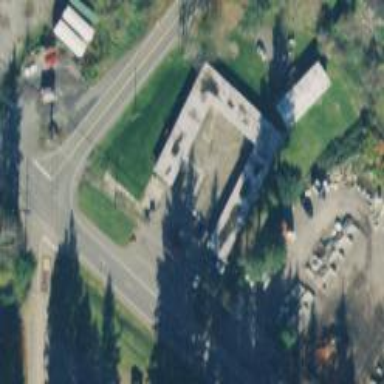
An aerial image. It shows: Hotel building that serves as motel for tourists.